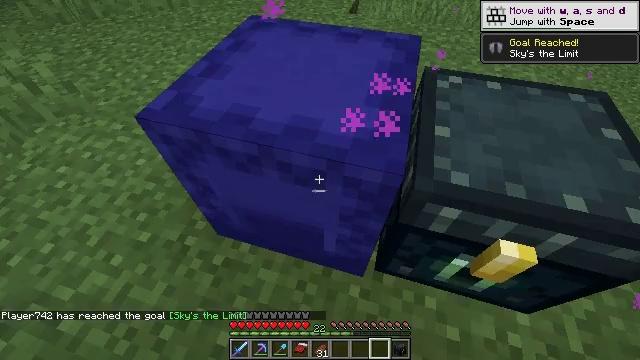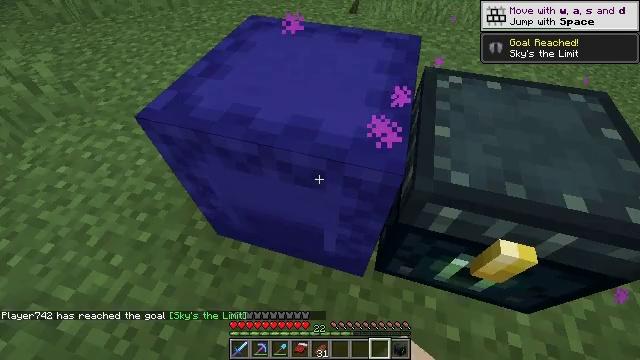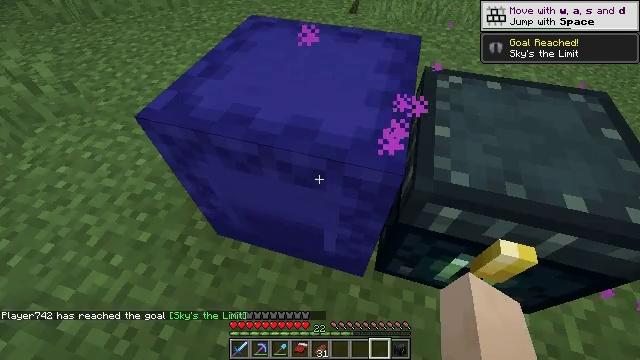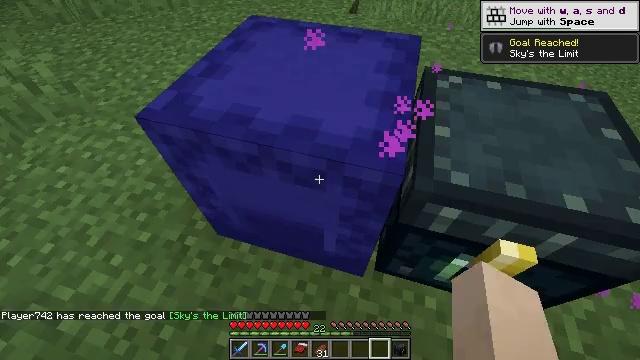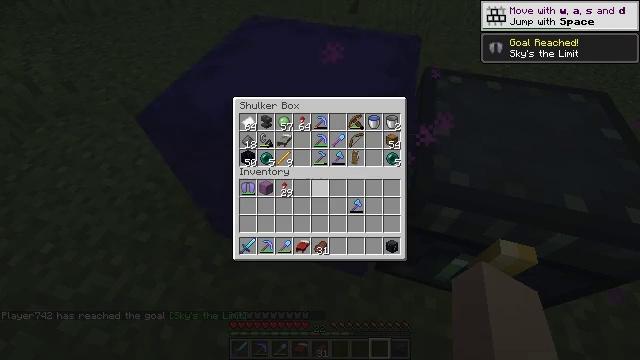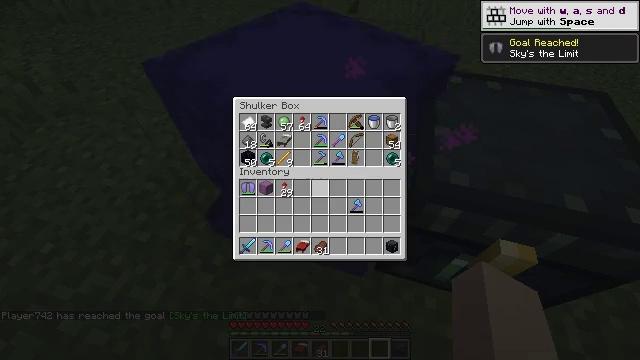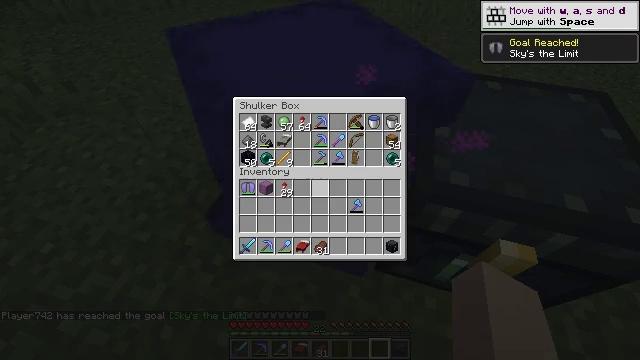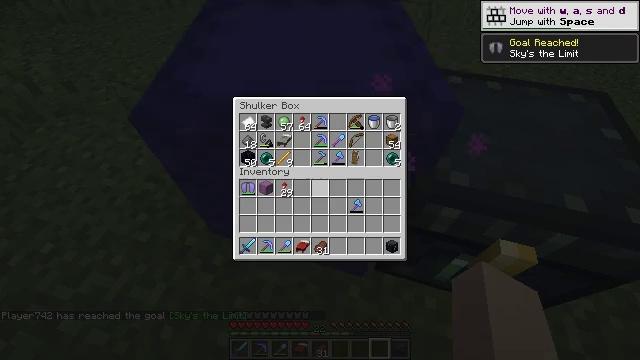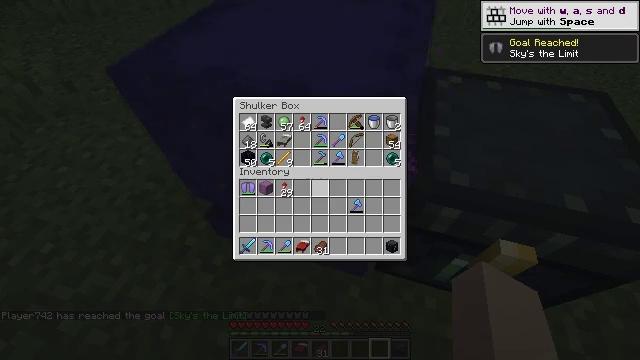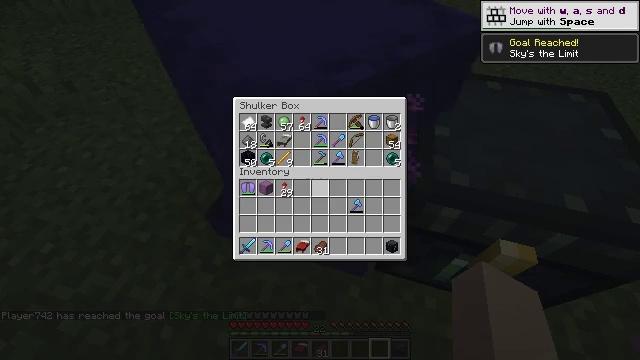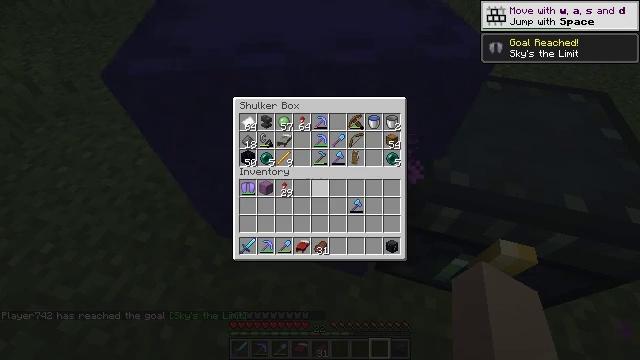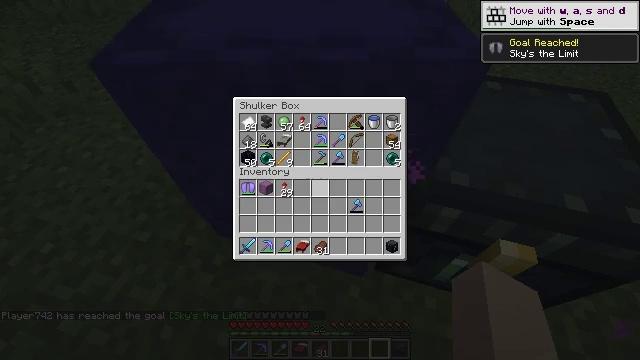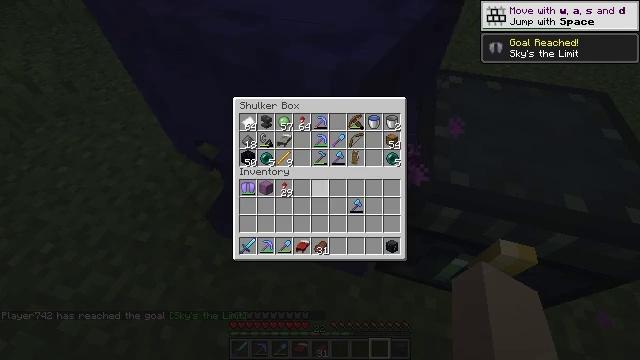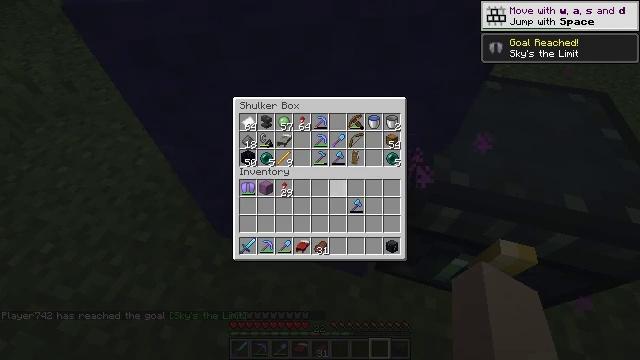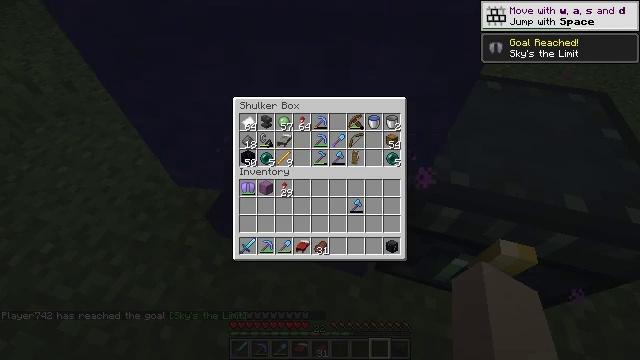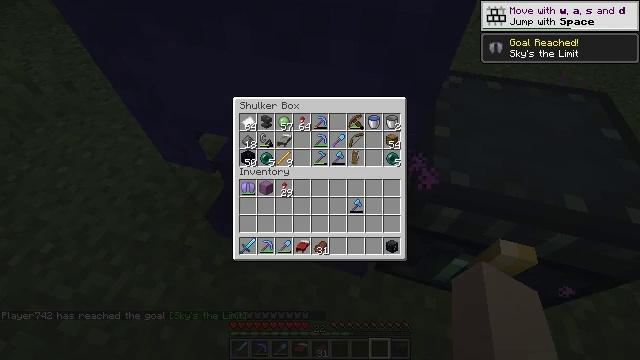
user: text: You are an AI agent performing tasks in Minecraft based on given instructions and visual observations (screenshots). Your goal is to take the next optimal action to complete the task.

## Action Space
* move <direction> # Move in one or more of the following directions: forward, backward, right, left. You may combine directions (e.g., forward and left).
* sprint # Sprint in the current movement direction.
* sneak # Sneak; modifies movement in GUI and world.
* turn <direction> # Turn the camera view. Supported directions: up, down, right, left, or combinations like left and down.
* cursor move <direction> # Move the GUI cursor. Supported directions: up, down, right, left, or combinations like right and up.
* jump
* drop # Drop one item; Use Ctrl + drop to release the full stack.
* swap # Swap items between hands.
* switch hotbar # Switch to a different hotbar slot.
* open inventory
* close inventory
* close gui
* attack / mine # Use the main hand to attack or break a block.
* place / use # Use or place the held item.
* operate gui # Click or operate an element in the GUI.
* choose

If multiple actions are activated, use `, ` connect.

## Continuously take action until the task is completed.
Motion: motion action
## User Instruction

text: Mine the blue shulker box.
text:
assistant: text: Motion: no_op
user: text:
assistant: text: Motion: no_op
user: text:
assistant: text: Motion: no_op
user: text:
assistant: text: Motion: open gui
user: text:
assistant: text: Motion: no_op
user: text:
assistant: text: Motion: no_op
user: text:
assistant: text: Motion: no_op
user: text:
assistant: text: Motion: no_op
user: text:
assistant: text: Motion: no_op
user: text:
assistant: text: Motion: no_op
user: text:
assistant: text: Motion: no_op
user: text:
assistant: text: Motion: no_op
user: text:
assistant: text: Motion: cursor move right
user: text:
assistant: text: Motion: cursor move right
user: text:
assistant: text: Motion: no_op
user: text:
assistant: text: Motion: cursor move up
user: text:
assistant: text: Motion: no_op
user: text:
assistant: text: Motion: no_op
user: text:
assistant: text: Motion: no_op
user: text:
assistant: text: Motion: no_op
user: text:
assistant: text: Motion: no_op
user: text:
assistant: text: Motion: no_op
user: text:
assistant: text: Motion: no_op
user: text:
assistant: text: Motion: no_op
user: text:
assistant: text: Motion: no_op
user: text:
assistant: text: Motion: no_op
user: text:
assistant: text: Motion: no_op
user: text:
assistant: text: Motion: no_op
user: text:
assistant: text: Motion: no_op
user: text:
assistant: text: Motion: no_op